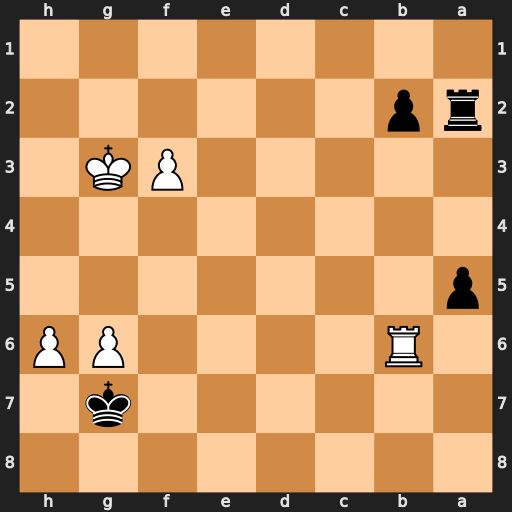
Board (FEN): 8/6k1/1R4PP/p7/8/5PK1/rp6/8
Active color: b
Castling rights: -
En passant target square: -
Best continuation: Kxh6 f4 a4 Kh4 a3 f5 Ra1 Rb7 Rh1+ Kg4 Rg1+